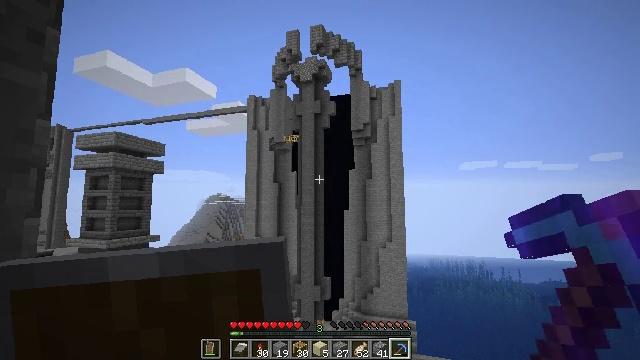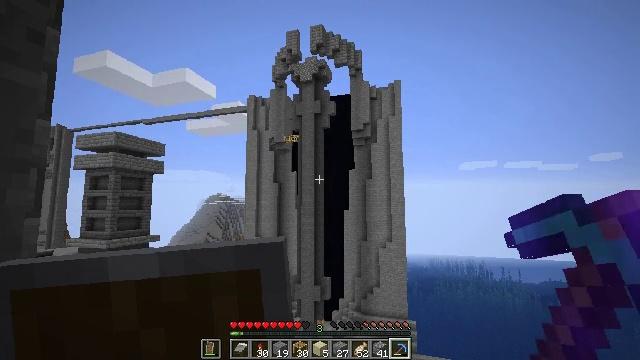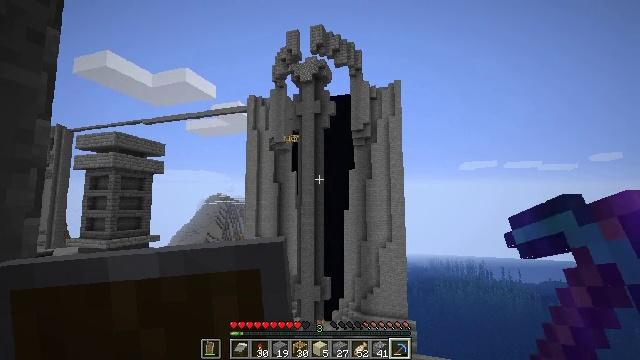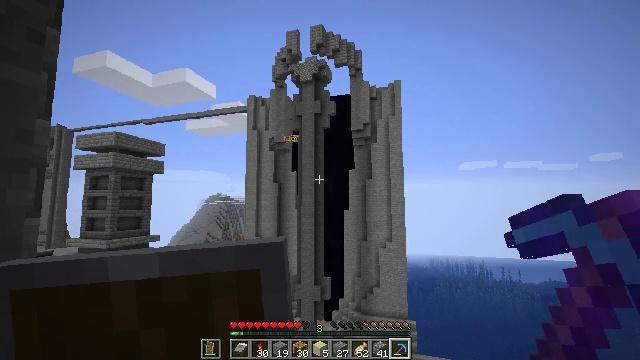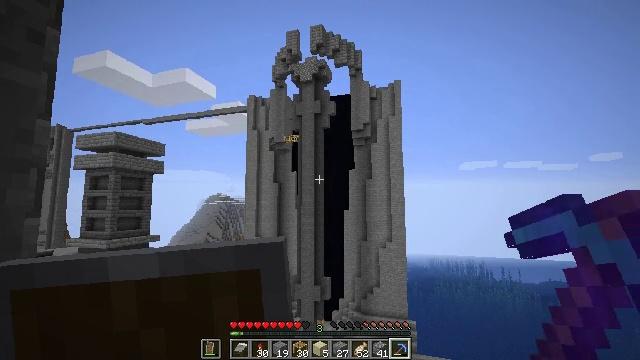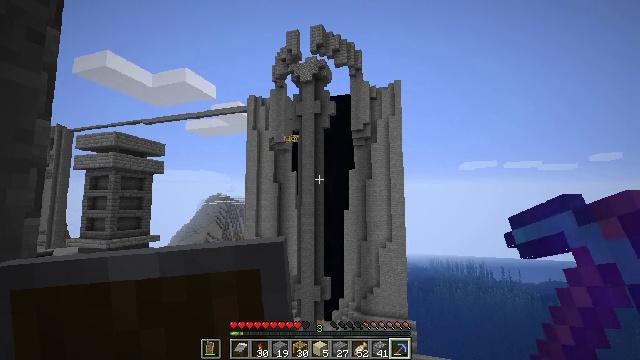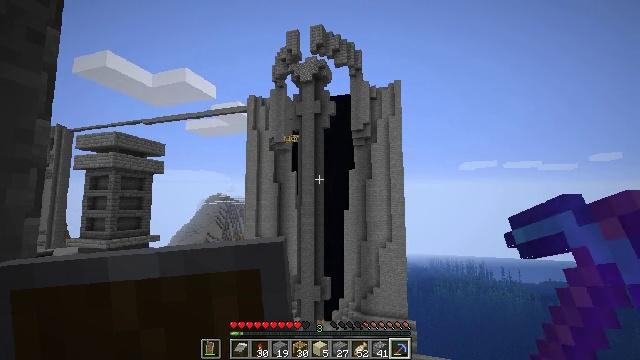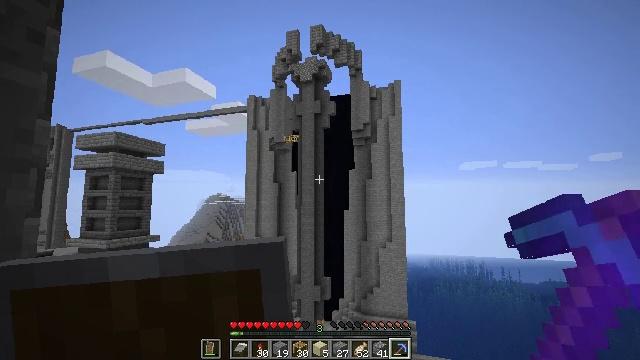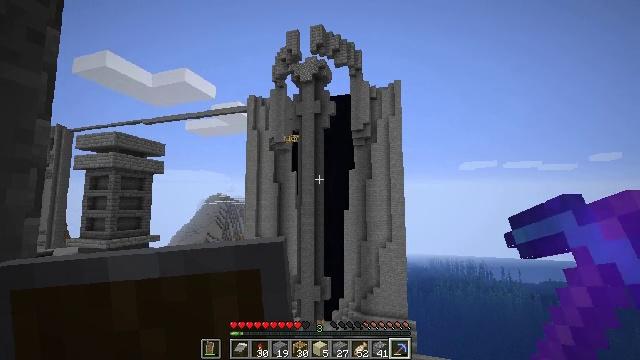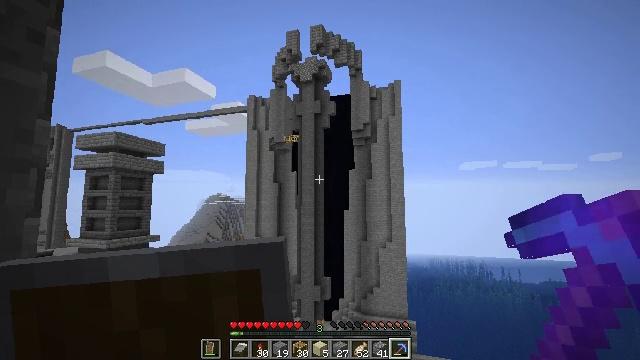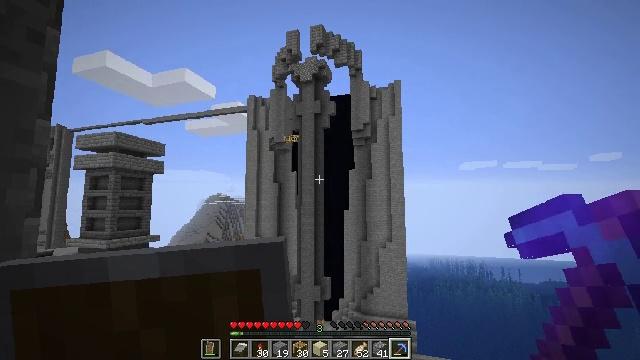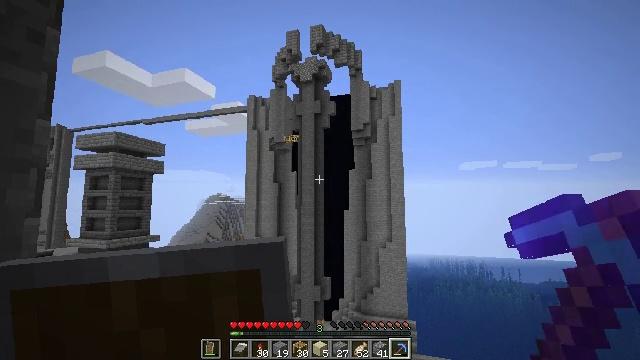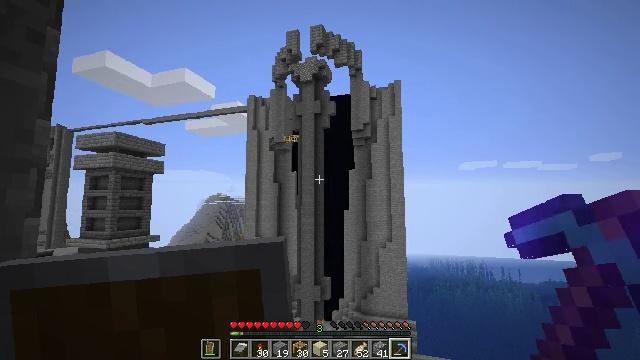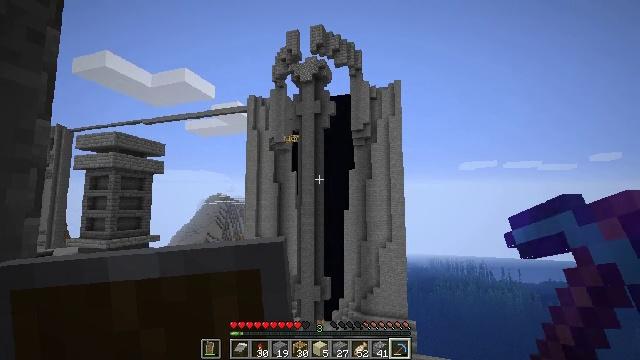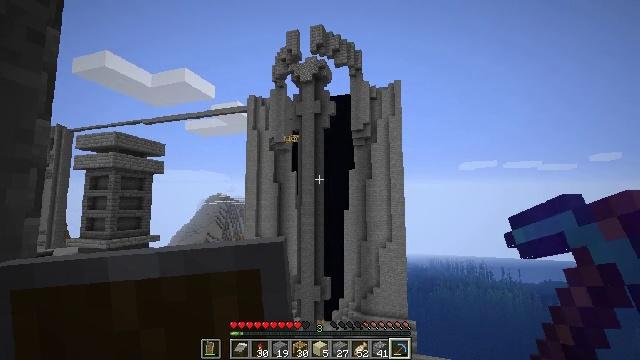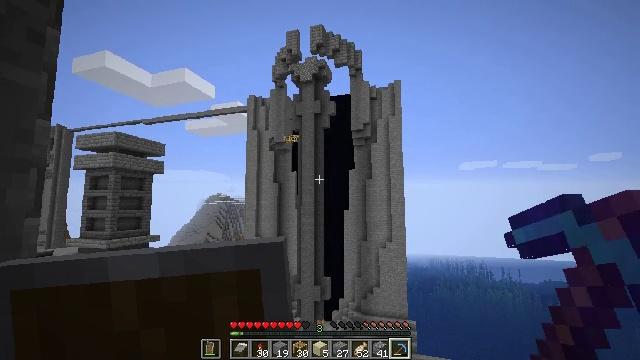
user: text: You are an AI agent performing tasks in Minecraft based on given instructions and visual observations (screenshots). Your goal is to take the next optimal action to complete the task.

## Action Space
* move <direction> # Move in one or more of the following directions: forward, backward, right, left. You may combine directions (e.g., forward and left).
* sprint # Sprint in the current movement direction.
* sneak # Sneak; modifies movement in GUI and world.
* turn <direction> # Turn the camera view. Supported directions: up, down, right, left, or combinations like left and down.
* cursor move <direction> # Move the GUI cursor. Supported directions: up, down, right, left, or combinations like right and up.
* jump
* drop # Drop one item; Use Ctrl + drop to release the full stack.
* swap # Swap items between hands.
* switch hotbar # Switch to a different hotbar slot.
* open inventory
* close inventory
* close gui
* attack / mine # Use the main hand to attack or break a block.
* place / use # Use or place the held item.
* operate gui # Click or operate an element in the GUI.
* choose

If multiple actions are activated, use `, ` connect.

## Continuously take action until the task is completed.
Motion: motion action
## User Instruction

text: Remove the scaffolding structure.
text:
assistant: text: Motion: no_op
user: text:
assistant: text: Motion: no_op
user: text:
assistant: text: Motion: no_op
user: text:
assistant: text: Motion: no_op
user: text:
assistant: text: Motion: no_op
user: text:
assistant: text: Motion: no_op
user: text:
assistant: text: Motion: no_op
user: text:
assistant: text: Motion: no_op
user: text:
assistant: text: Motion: no_op
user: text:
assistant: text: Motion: no_op
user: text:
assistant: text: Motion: no_op
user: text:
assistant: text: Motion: no_op
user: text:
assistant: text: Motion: no_op
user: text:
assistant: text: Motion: no_op
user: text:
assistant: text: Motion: no_op
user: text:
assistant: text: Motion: no_op
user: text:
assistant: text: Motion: no_op
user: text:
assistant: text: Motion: no_op
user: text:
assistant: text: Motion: no_op
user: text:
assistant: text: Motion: no_op
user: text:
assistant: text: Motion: no_op
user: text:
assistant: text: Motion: no_op
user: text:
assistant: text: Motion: no_op
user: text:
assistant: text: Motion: no_op
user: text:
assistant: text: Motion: no_op
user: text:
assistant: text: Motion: no_op
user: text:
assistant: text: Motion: no_op
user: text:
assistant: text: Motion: no_op
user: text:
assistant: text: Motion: no_op
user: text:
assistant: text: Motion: no_op